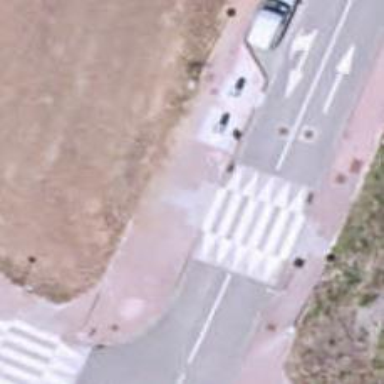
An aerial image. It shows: Uncontrolled road crossing.